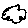
Label: cloud